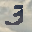
Label: 3